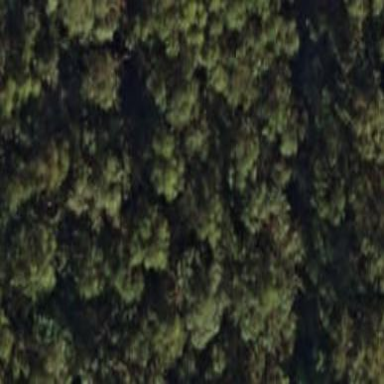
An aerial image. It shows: Forest with mix of leaf types.